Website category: auto
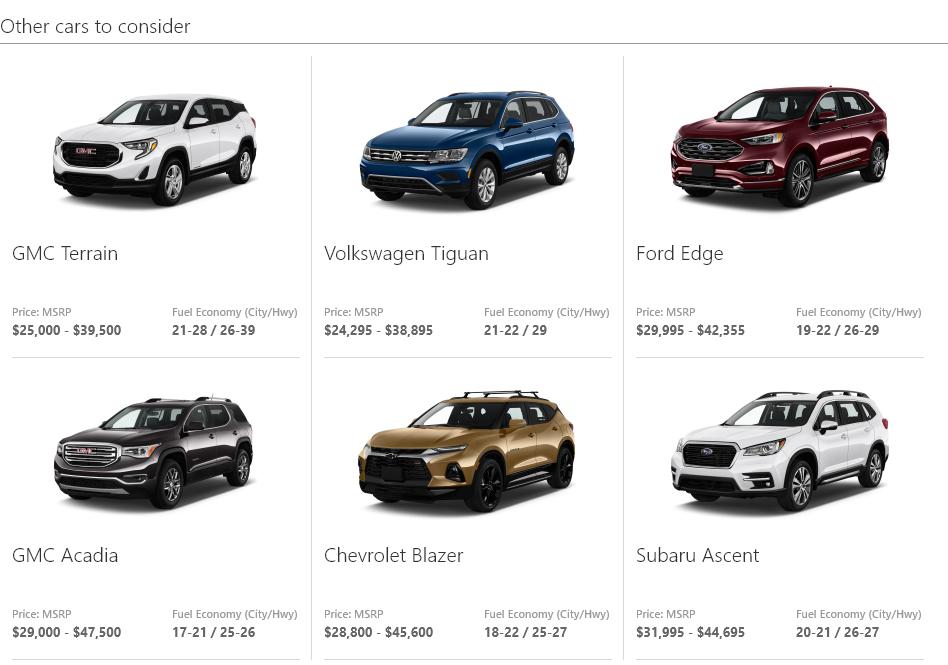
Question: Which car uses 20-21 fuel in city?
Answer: Subaru Ascent

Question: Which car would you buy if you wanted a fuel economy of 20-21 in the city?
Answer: Subaru Ascent

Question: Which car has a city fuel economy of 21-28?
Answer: GMC Terrain

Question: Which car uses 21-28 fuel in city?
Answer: GMC Terrain

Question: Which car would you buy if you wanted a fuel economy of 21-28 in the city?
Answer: GMC Terrain

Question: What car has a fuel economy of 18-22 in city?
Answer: Chevrolet Blazer

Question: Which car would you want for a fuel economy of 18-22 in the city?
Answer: Chevrolet Blazer

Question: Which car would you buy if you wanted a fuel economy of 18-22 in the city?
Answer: Chevrolet Blazer

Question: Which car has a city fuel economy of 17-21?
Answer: GMC Acadia

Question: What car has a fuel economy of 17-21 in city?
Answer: GMC Acadia

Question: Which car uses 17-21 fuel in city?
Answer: GMC Acadia

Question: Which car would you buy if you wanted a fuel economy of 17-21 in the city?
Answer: GMC Acadia

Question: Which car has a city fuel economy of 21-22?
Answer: Volkswagen Tiguan

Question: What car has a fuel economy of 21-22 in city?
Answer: Volkswagen Tiguan

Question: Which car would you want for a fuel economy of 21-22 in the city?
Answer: Volkswagen Tiguan

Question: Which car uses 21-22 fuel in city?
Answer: Volkswagen Tiguan

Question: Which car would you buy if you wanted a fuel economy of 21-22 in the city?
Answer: Volkswagen Tiguan

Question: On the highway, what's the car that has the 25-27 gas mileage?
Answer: Chevrolet Blazer

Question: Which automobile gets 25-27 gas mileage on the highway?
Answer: Chevrolet Blazer

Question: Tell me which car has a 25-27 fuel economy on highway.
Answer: Chevrolet Blazer

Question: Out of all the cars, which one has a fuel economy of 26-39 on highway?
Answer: GMC Terrain

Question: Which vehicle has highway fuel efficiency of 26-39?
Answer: GMC Terrain

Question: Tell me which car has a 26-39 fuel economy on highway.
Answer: GMC Terrain

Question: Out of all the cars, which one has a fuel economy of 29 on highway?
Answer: Volkswagen Tiguan

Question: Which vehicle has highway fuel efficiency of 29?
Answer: Volkswagen Tiguan

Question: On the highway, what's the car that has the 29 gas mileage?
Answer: Volkswagen Tiguan

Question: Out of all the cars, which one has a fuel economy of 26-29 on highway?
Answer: Ford Edge

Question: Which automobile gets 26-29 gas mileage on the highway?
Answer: Ford Edge

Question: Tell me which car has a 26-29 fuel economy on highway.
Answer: Ford Edge

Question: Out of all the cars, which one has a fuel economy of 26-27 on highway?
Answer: Subaru Ascent

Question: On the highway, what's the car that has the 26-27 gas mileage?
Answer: Subaru Ascent

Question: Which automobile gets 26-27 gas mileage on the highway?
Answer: Subaru Ascent

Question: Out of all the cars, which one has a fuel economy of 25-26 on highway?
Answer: GMC Acadia

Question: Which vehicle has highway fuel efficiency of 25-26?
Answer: GMC Acadia

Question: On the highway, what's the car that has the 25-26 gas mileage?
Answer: GMC Acadia

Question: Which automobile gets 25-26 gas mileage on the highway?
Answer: GMC Acadia

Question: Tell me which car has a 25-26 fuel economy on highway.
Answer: GMC Acadia